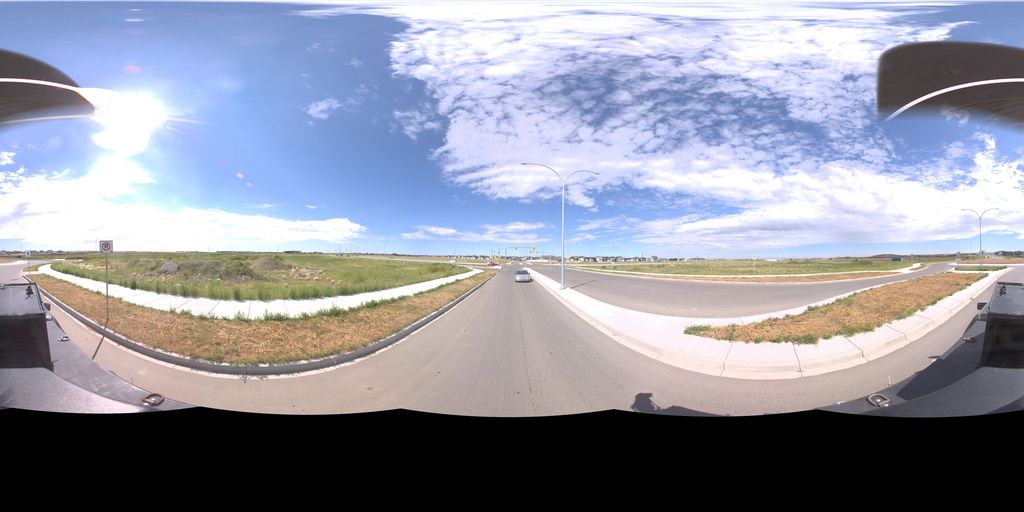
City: saskatoon